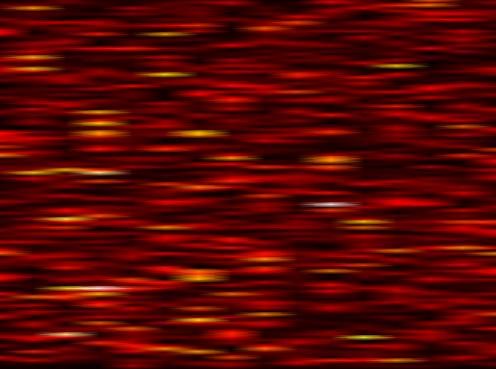
Label: UFMC